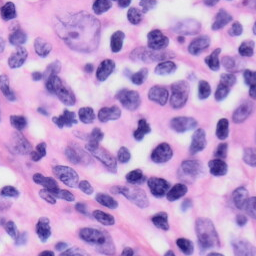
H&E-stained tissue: Skin